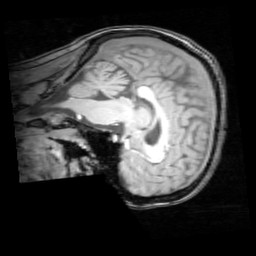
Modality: T1w
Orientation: sagittal
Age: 20
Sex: female
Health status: healthy
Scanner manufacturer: philips
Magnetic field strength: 3 T
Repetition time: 0.012 s
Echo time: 0.0037 s